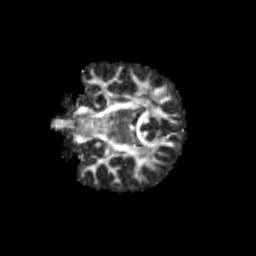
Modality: FA
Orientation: coronal
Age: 13
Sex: female
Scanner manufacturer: siemens
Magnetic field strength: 3 T
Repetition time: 3.8 s
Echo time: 0.07 s